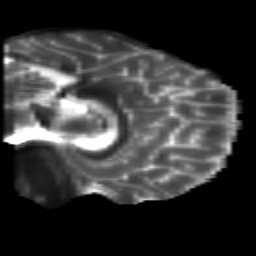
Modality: T2w
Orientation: sagittal
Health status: healthy
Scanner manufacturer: siemens
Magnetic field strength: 3 T
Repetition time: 10 s
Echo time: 0.092 s